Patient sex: M
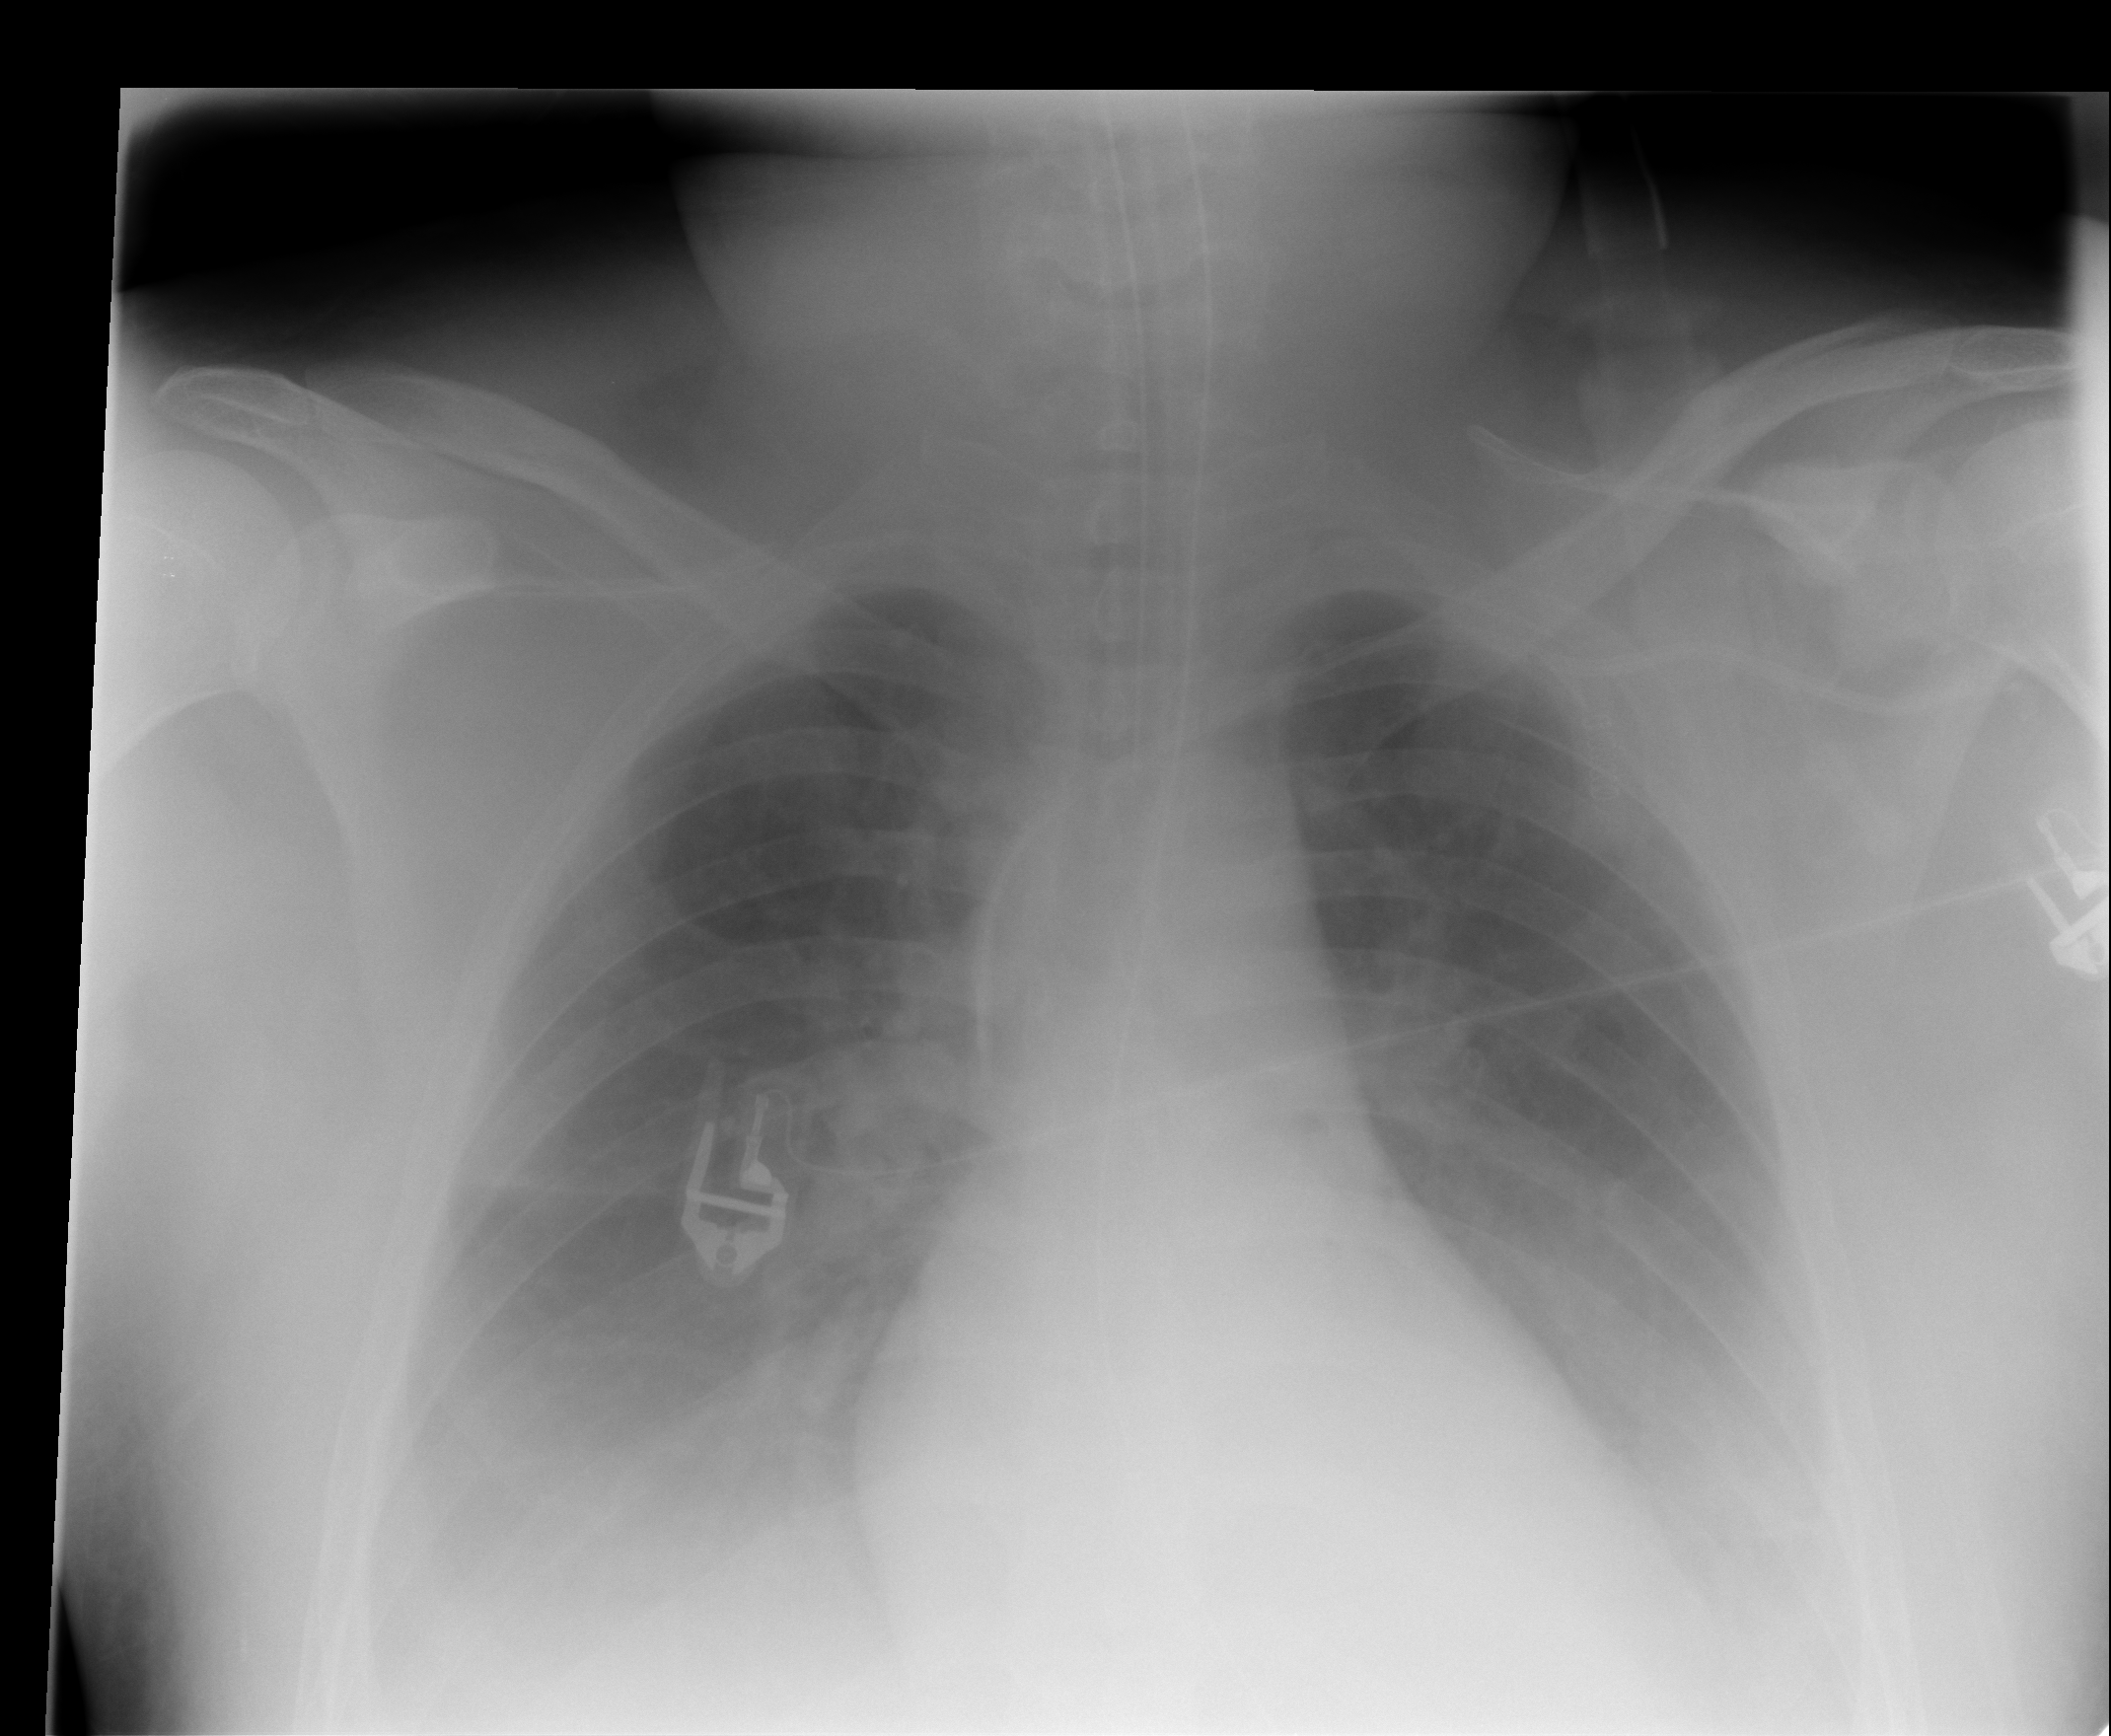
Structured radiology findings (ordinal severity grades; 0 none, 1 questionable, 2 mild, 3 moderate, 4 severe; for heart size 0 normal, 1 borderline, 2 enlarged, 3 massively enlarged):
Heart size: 0
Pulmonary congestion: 1
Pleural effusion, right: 3
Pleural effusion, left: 3
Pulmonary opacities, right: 0
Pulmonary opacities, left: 0
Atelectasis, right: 2
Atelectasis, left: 2